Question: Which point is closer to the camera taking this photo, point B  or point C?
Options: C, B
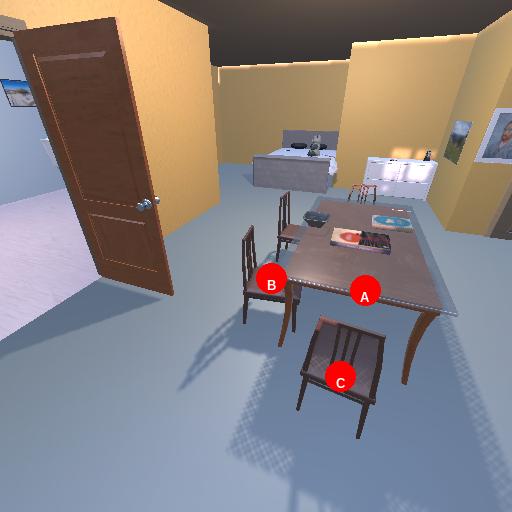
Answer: C